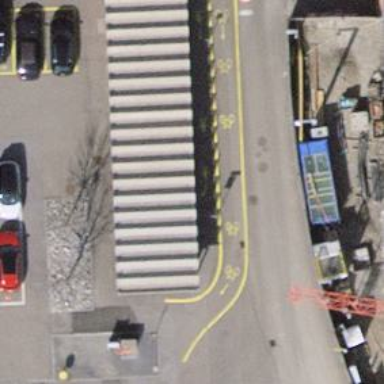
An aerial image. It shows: Kiosk.